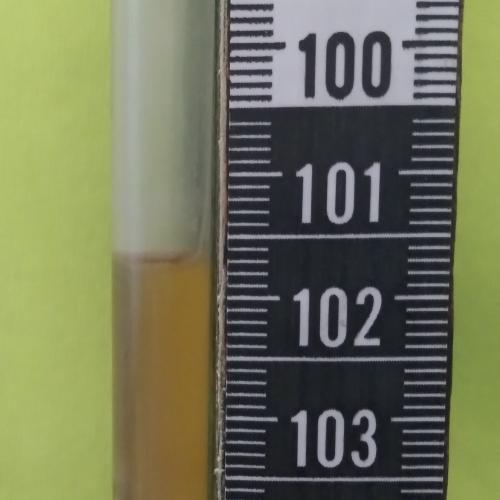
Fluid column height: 101.7 cm